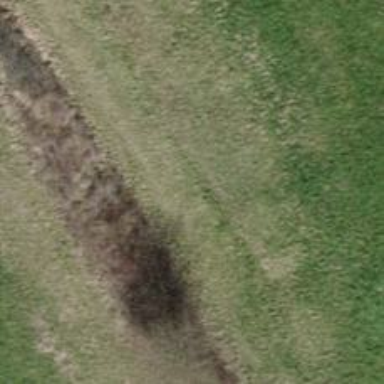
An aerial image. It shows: Grass track with Grade 4 tracktype.